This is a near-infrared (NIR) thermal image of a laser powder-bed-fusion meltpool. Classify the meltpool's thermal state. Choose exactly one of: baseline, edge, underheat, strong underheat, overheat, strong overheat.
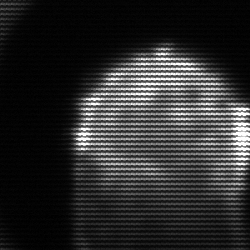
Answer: edge